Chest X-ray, PA view. Patient: 49 years old, sex F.
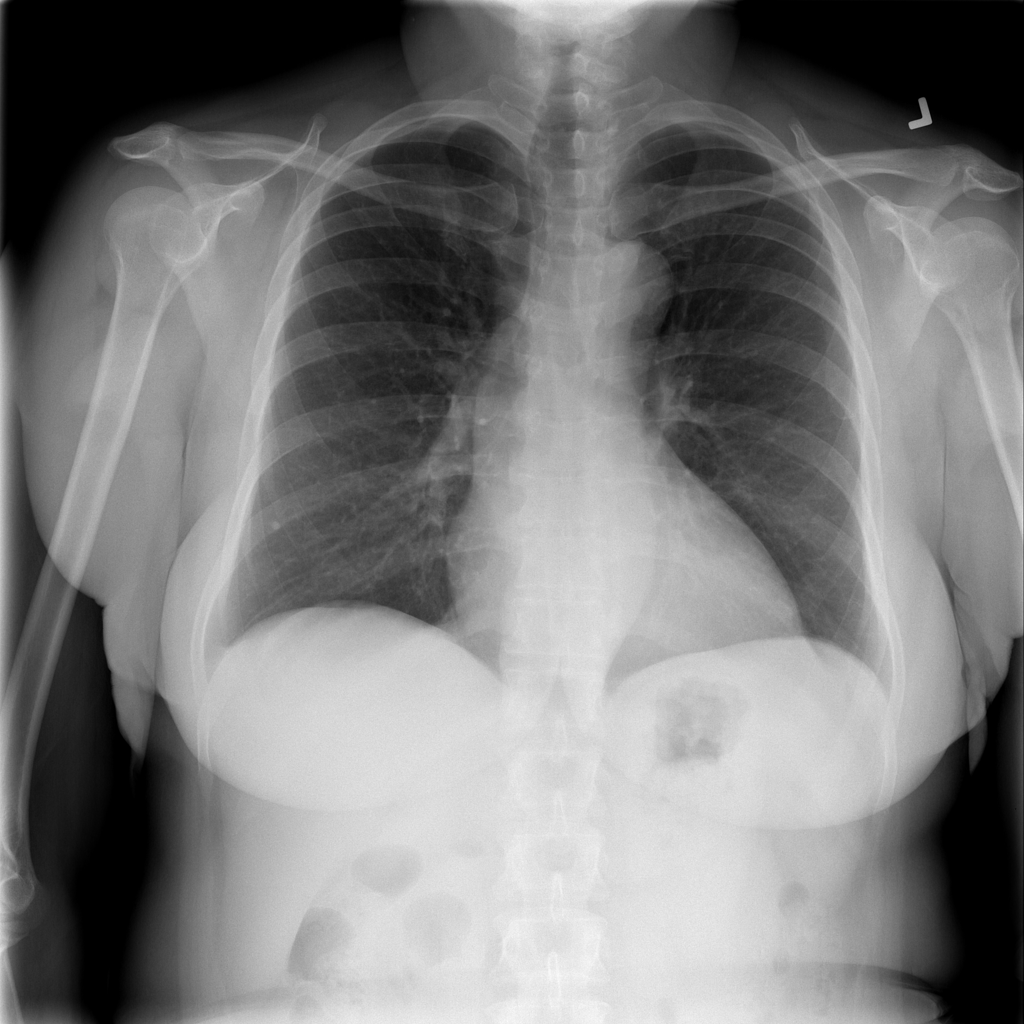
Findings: Nodule